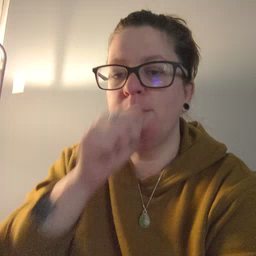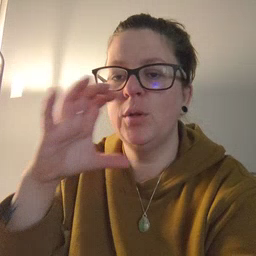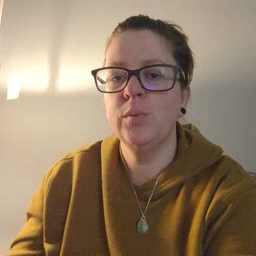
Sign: balloon